You are looking at the short-time Fourier spectrogram of a bearing's acceleration signal. Diagnose the bearing from this image, choosing from: normal, inner_race, outer_race, ball.
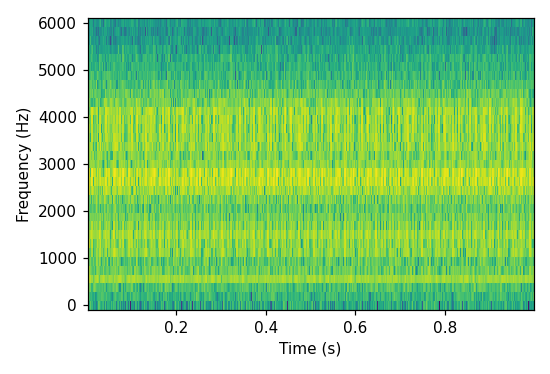
Answer: inner_race